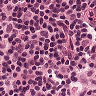
Metastatic tissue present: no